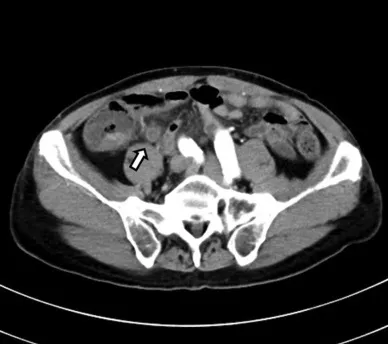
Contrast-enhanced CT demonstrated an enlarged appendix (10 mm in diameter) without fecalith, ascites, intraperitoneal free air, and abscess (appendix: thick white arrow). Axicial view.
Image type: radiology (ct)